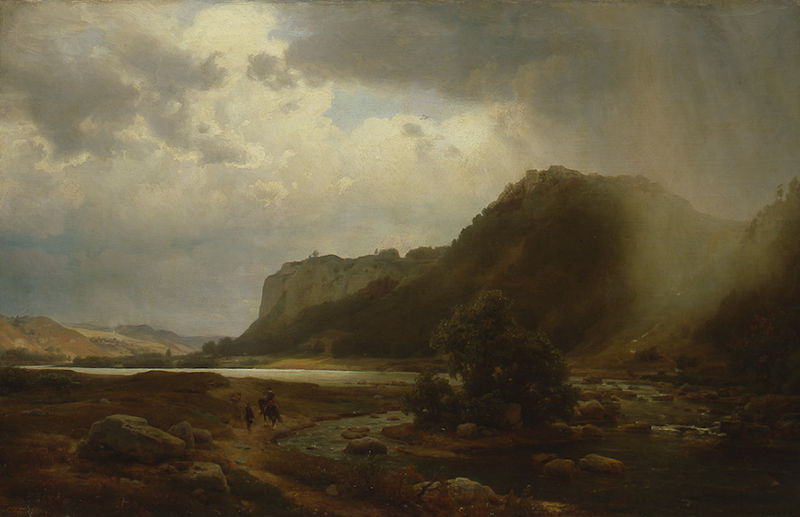
Titel: Flußlandschaft
Künstler: Karl Friedrich Lessing
Standort: Karlsruhe
Institution: Staatliche Kunsthalle Karlsruhe
Schlagwörter: baum, berg, blau, dunkel, felsen, gemälde, gewitter, himmel, mann, meer, schatten, wasser, wolken, bäume, fluss, grün, landschaft, menschen, see, ufer, braun, frau, grau, licht, männer, weiss, weg, beige, malerei, diener, stein, steine, bach, ferne, flusslauf, hügel, natur, weite, pfad, sonne, insel, dunkelheit, personen, england, tal, pferd, reiter, bewölkt, reiten, berge, fels, klippen, nebel, romantik, schaum, sturm, unwetter, blue, men, oil, people, white, women, black, dark, figures, gray, green, grey, painting, woman, zwei männer, oil painting, picture, two, brown, stimmung, panorama, regen, düsternis, burg, flussbett, schlaglicht, bedrohung, wood, smoke, cliff, cloud, clouds, heaven, horses, man, rock, rocks, sky, stone, tree, wanderer, back, hill, hills, lake, landscape, mountain, mountains, nature, sea, water, distance, horizon, island, sun, trees, america, forest, grass, light, river, stream, bushes, path, plants, road, view, drawing, color, shadow, animals, walking, romantic, pair, wanderung, findling, cliffs, cloudy, storm, sunlight, dirt, peasants, person, rural, sunshine, valley, human, kliff, walk, shine, rain, sublime, weather, schauer, kreidefels, american, bierstadt, bush, horse, plains, west, god, rainbow, brush, figure, outdoors, travel, riding, majestic, space, karge landschaft, bank, fog, mist, begleiter, wolekn, stones, foggy, hors, picturesque, boulders, weeds, earth, slave, rügen, woods, horseman, riverside, boulder, journey, ride, persons, rider, air, naturalism, landschaft mit fluss, clif, oasis, sk, bluff, creek, hang, deep, moutain, moutina, albert, vast, adventure, huh?, romanticisim, woof, rian, gebuesch, waer, cluff, lakes, shower, cliffside, raod, painting \, sream, peaople, paysage, trip, storm clouds, poeople, reiter auf pferd, horse and man, near river, near cliff, pastille, sky clouds, rocky island